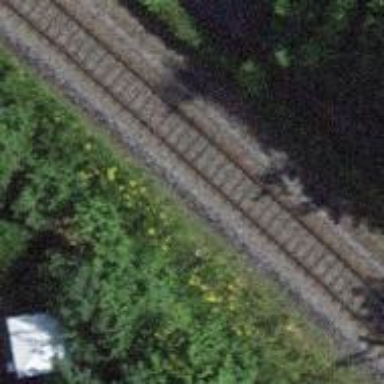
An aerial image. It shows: Single railway track with electrified contact line.